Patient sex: F
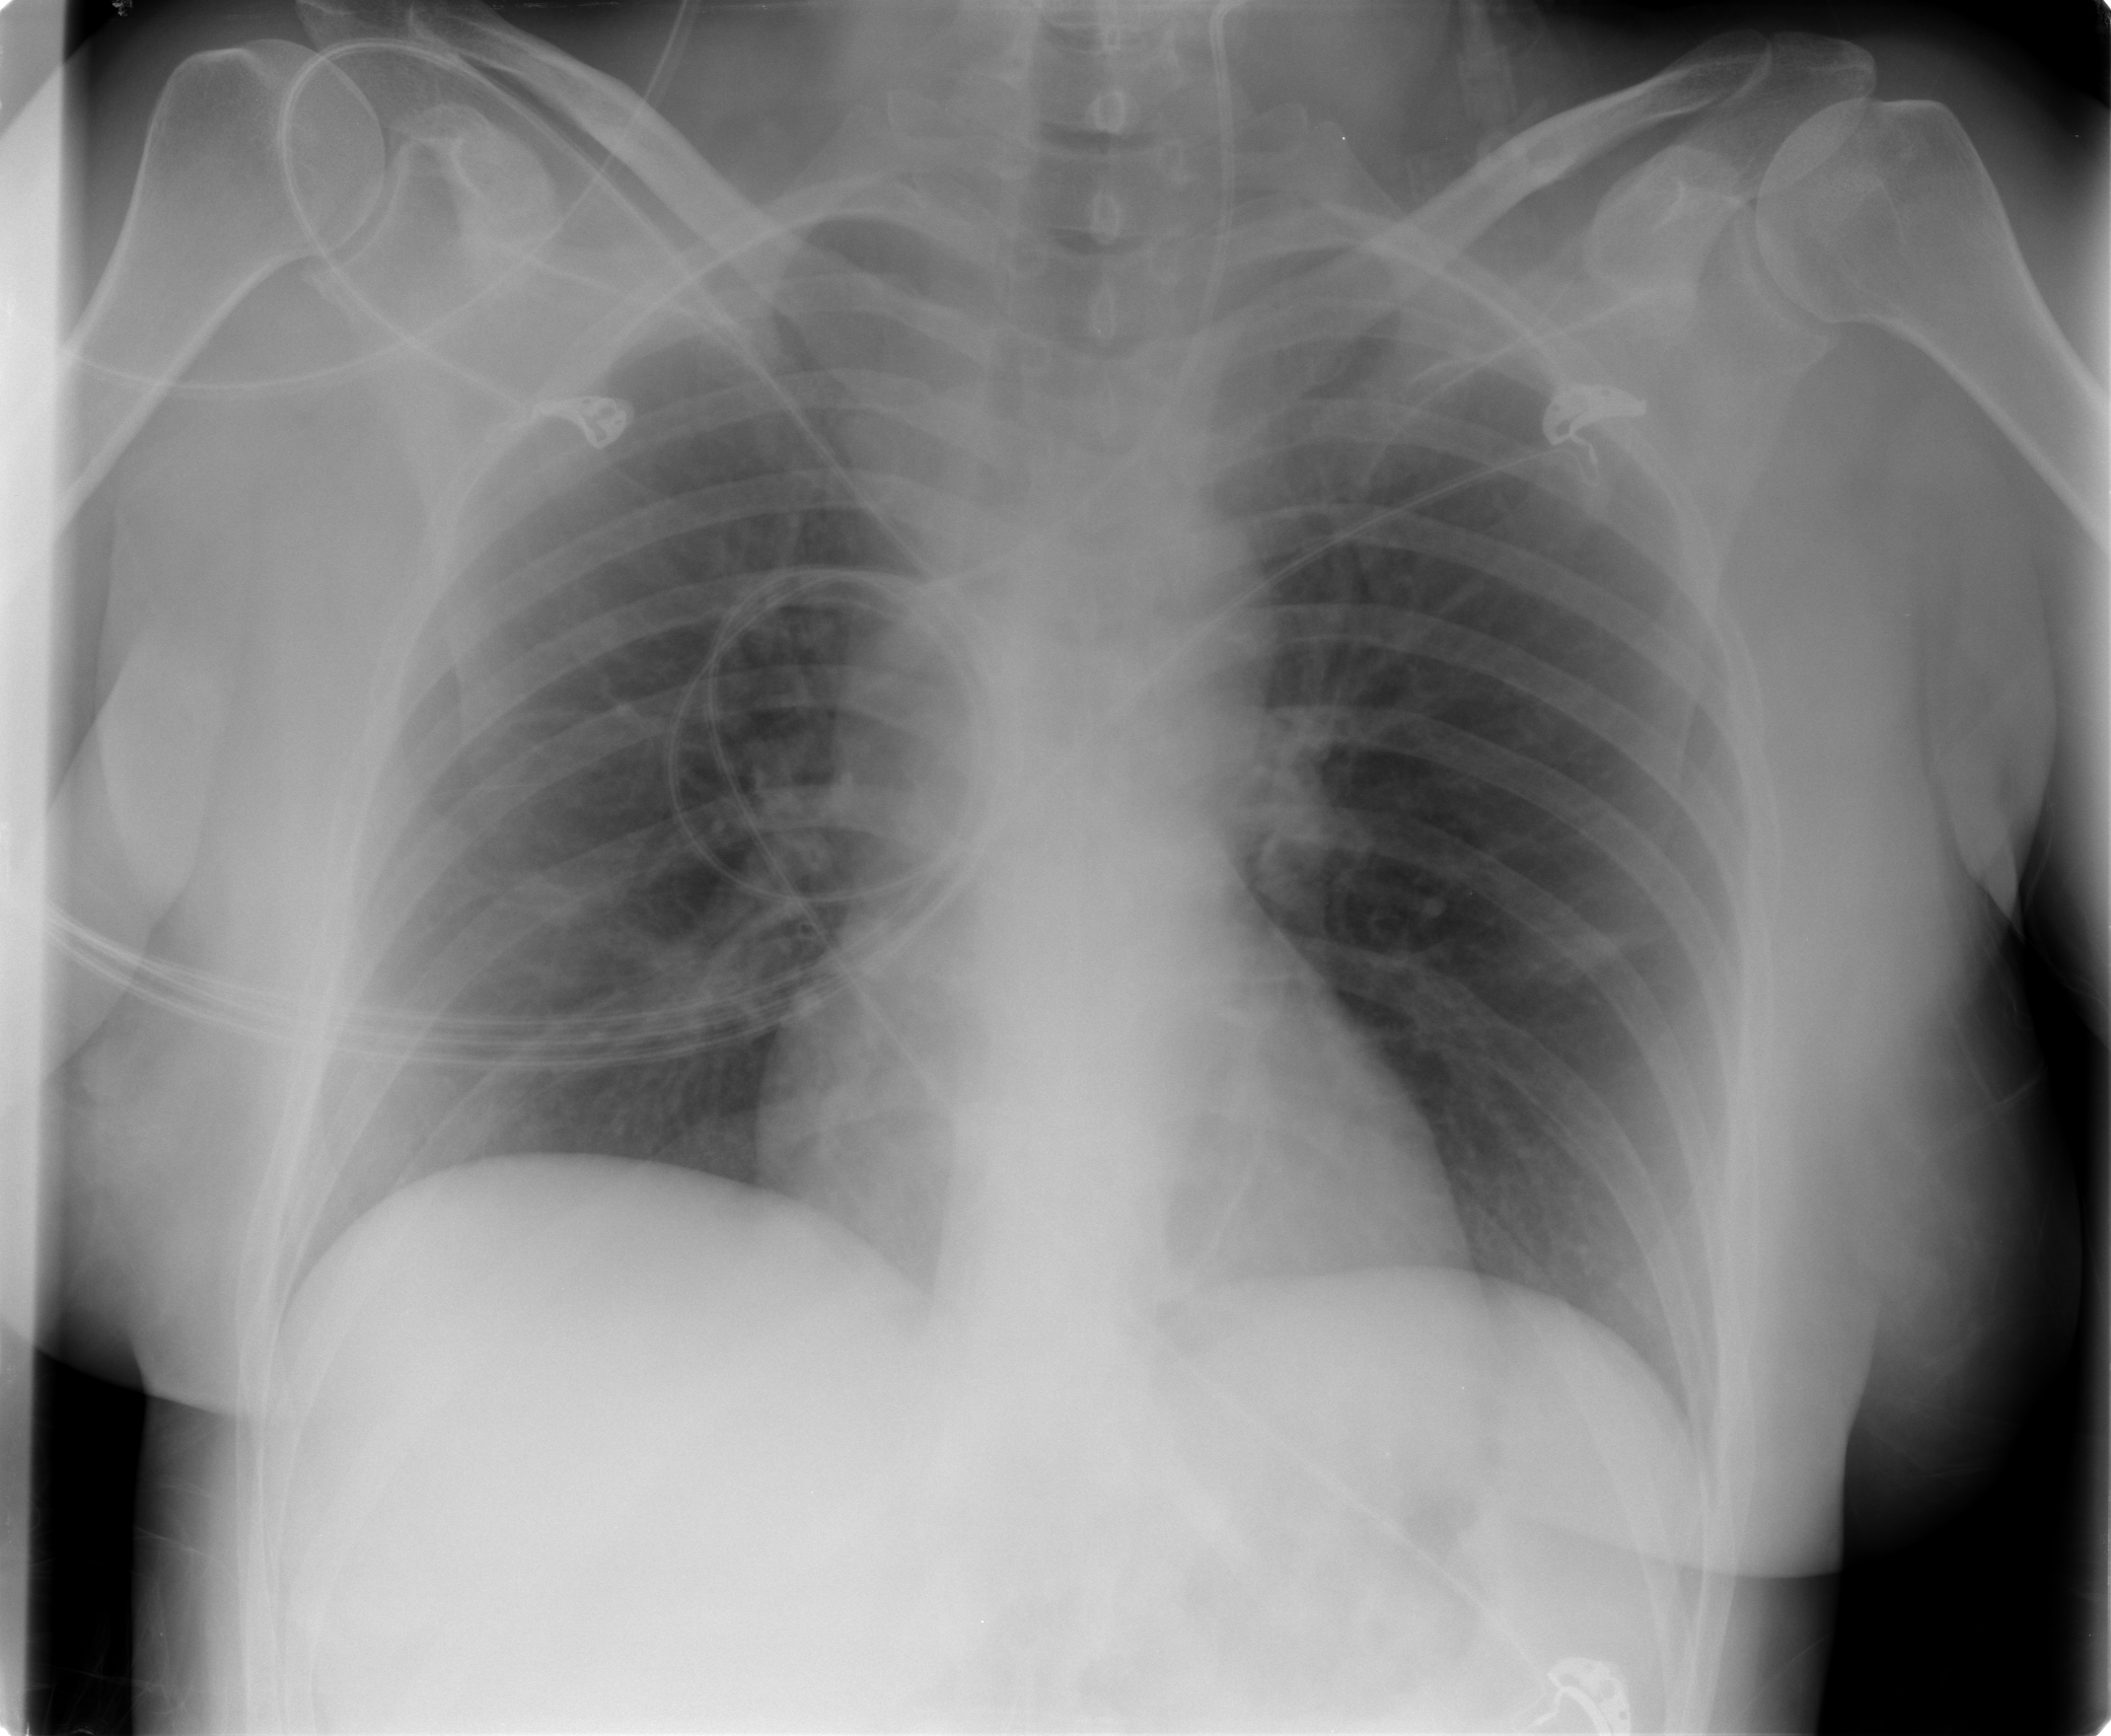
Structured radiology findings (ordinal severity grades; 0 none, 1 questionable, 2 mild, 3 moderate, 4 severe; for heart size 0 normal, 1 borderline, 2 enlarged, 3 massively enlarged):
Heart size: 0
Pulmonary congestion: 0
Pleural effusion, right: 0
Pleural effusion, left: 0
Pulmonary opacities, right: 0
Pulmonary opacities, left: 0
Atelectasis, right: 0
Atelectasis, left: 2